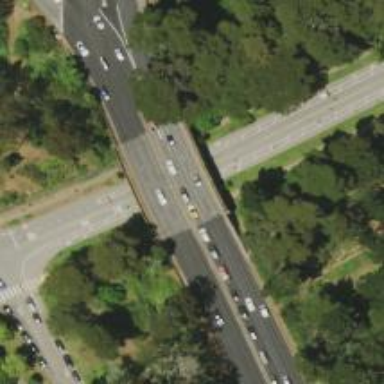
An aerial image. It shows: Trunk highway with bridge.